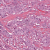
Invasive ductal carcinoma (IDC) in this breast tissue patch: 1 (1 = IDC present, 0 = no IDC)